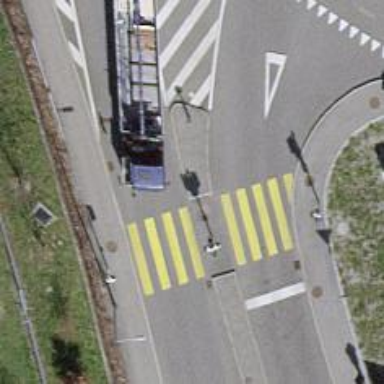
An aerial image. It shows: Uncontrolled footway crossing with markings.